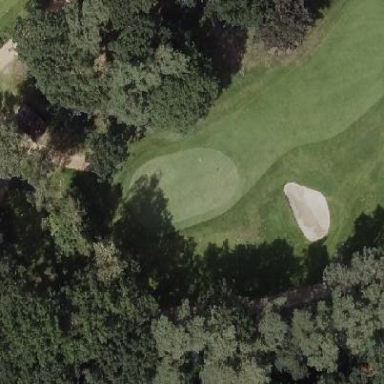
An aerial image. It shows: Golf green.